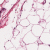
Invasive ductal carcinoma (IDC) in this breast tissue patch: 0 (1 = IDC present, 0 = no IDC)